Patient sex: F
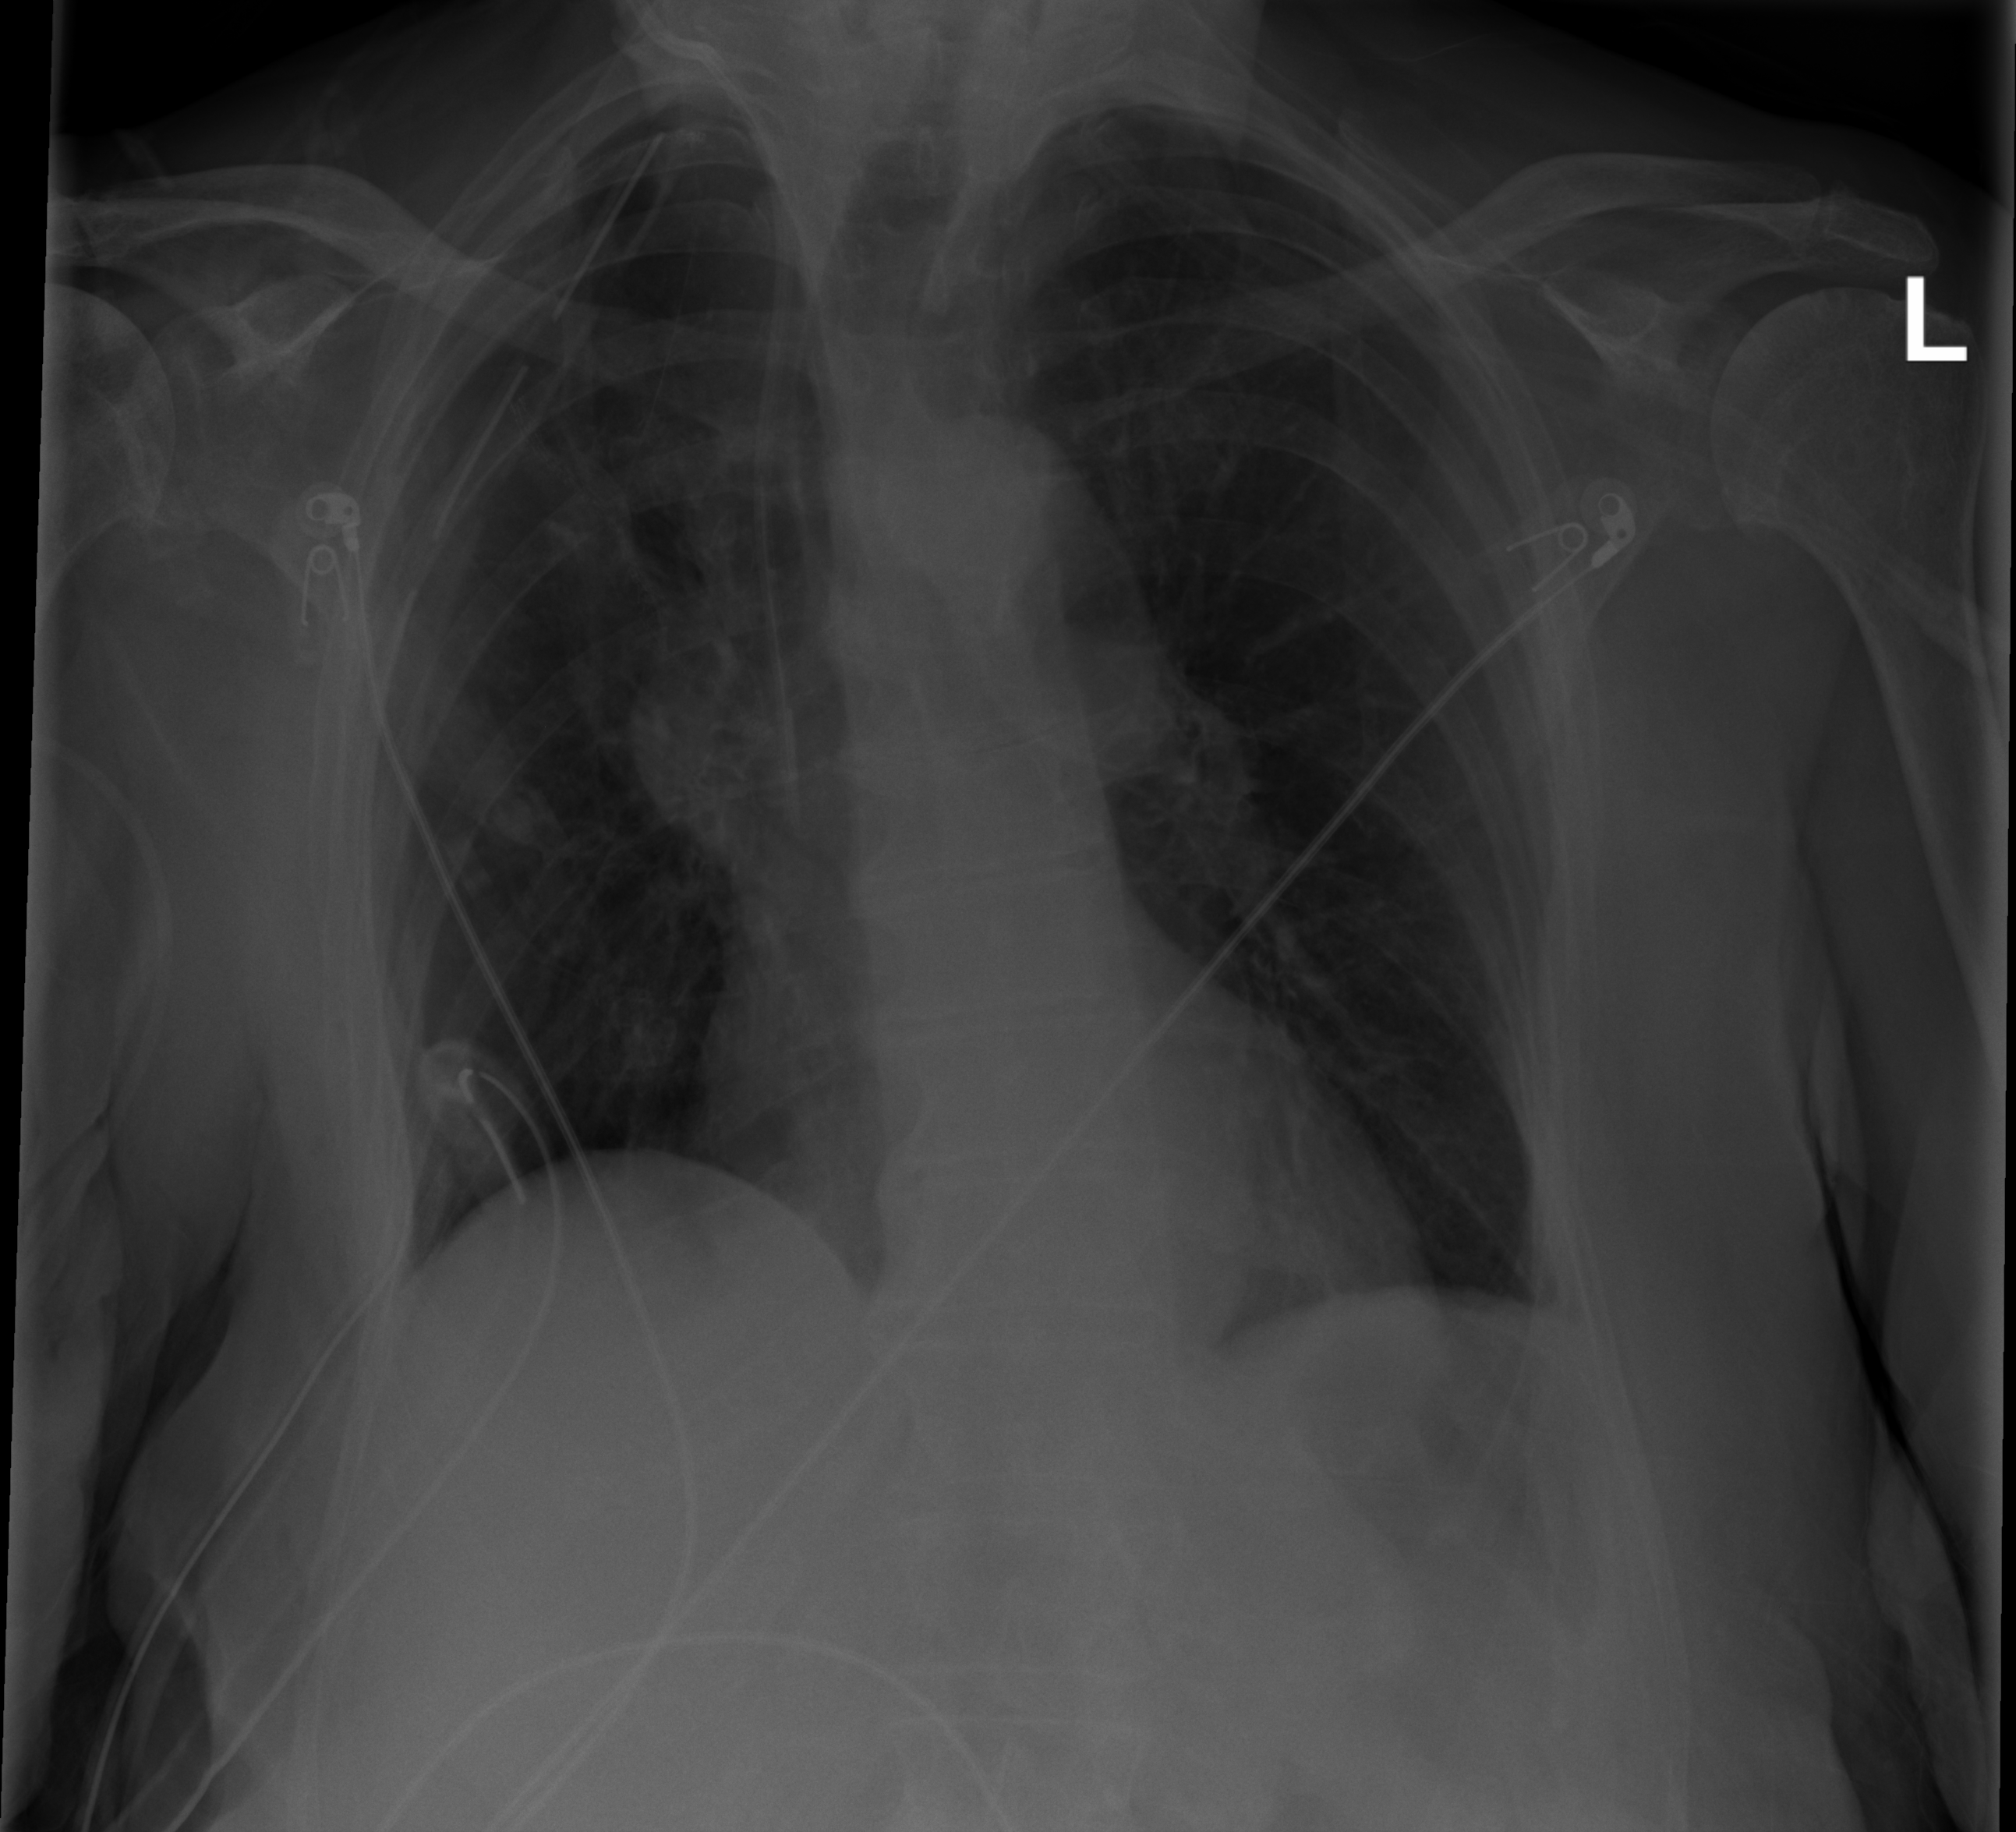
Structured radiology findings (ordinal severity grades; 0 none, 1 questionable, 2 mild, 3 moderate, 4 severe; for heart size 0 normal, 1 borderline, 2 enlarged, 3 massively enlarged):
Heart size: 0
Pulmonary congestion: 0
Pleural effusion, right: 0
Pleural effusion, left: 0
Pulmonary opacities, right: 0
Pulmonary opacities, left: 0
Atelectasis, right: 2
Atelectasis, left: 0